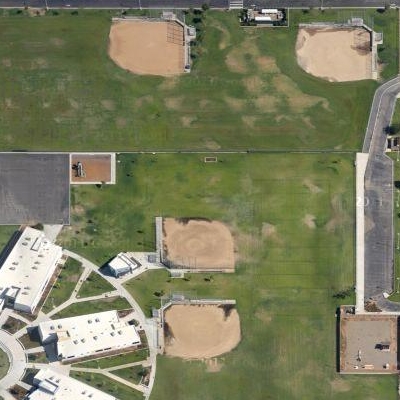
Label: aGrass